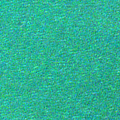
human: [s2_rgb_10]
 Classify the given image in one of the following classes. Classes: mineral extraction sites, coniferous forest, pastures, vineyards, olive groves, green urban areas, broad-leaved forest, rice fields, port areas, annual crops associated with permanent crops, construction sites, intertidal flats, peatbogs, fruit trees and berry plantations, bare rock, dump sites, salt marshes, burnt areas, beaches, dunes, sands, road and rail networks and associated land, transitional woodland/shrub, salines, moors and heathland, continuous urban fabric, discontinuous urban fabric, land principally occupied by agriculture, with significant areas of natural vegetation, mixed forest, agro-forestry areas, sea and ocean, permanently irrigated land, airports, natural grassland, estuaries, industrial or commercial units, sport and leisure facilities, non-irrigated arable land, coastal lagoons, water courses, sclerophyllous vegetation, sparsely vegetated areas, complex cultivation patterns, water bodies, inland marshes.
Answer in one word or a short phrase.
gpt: sea and ocean